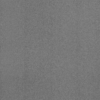
Label: dusty